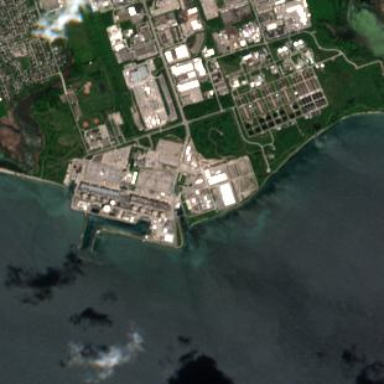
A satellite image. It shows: Industrial area featuring nuclear power plant.